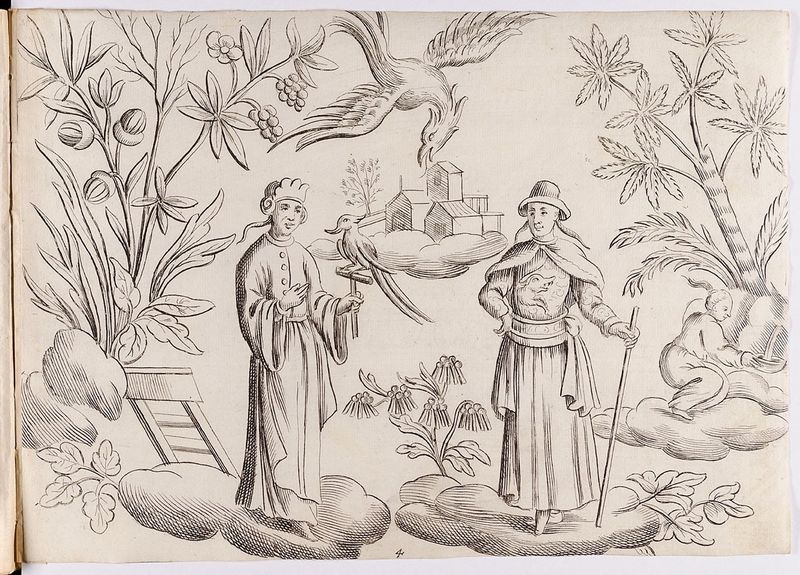
Titel: Chinadarstellung
Künstler: Martin Engelbrecht
Standort: Hamburg
Institution: Museum für Kunst und Gewerbe Hamburg
Schlagwörter: akt, baum, blätter, feuer, flügel, vogel, wolken, blumen, hut, zeichnung, blüten, haus, barock, schale, vögel, kirche, figur, pflanzen, turm, früchte, papier, grafik, graphik, vegetation, leiter, fotografie, photographie, flammen, druck, druckgraphik, druckgrafik, stich, papagei, kupferstich, wasserzeichen, landschaften, landschaftsdarstellung, eicheln, das, vogelstange, reproduktionen, exotische, barockzeit, barockzeitalter, druckerzeugnisse, pflanzenabbildung, körper, völker, nationalitäten, ornamentstich, vorlageblätter, chinesendarstellungen